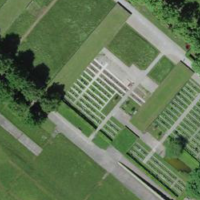
EUNIS habitat code: 53
Species observed at this site:
Pieris rapae